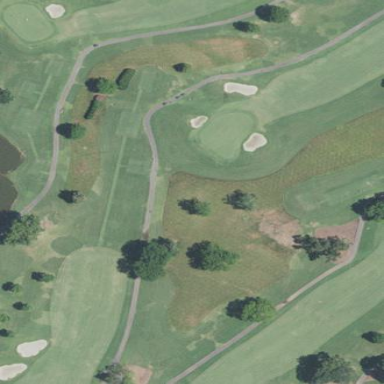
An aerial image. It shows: Golf rough area.